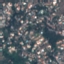
Land use / land cover class: Residential